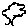
Label: tree